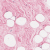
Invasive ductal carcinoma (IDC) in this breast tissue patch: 0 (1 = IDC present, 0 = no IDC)